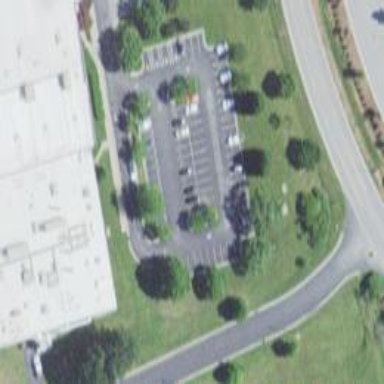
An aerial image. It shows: Parking aisle designated as service road.